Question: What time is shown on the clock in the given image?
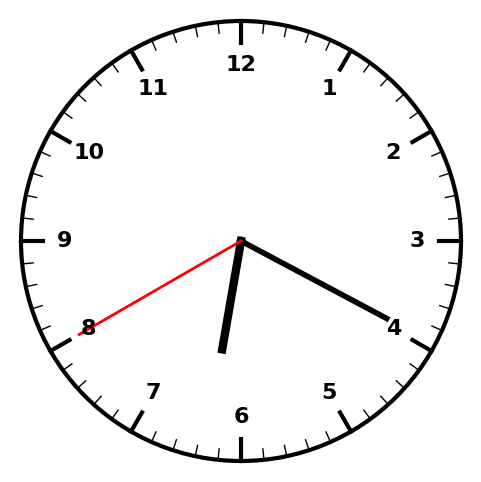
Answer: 06:19:40